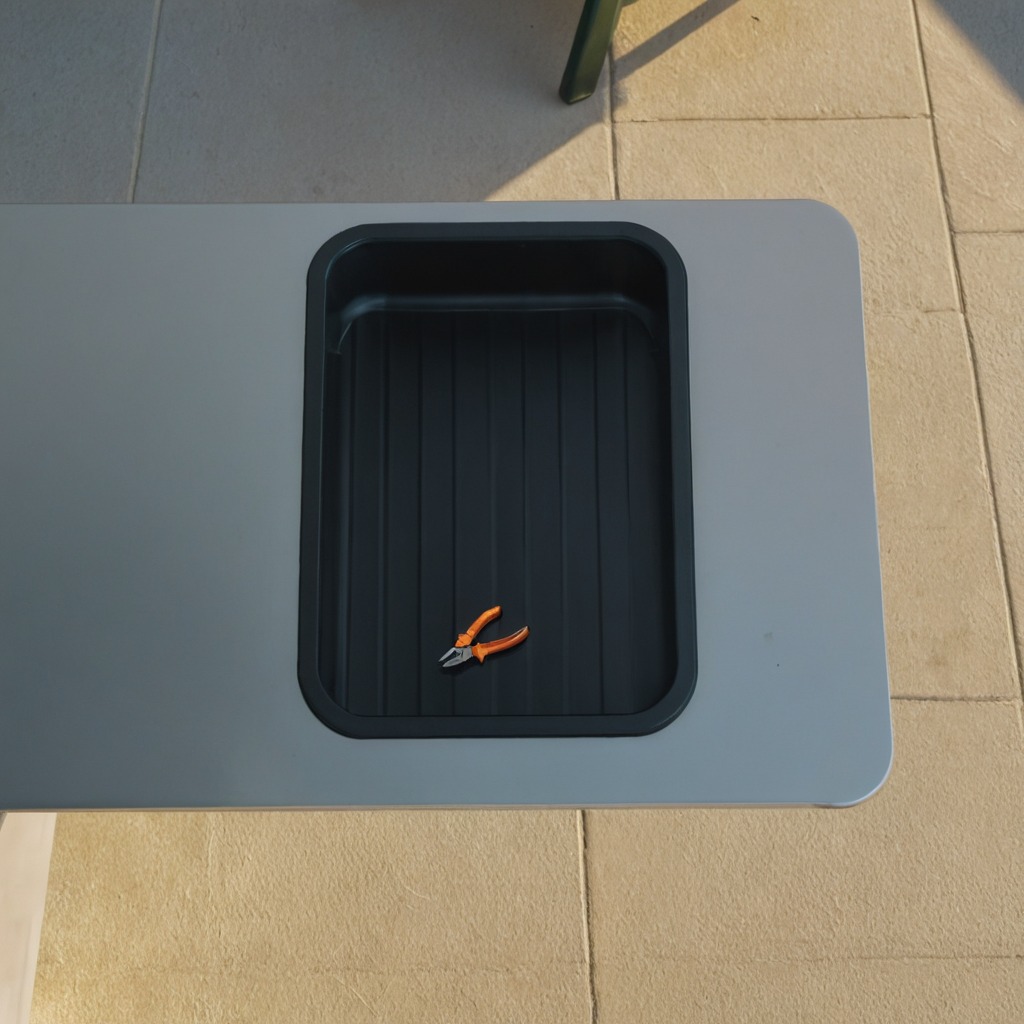
A plier is lying on a clean utility table in a temporary outdoor tool station afternoon light present textured surface